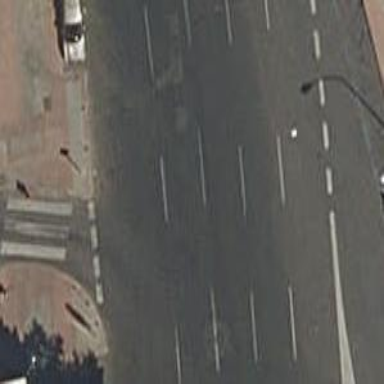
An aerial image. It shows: Tertiary road with asphalt surface.